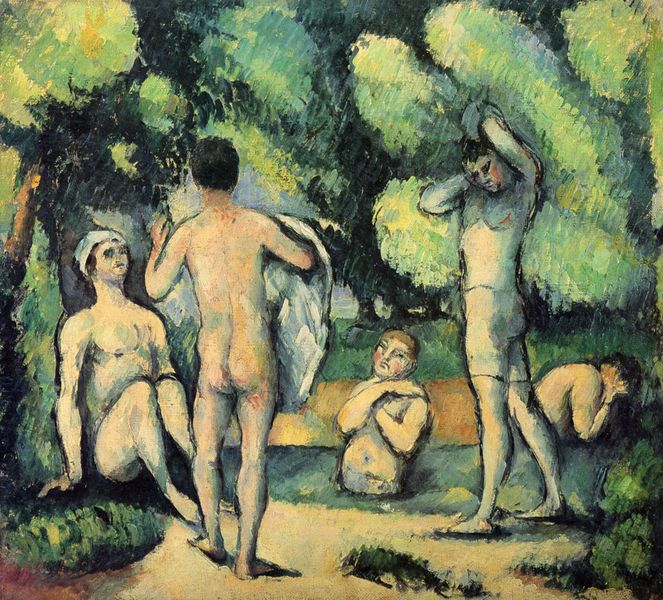
Titel: Badende
Künstler: Paul Cézanne
Standort: Detroit
Institution: The Detroit Institute of Arts
Schlagwörter: akt, baum, blau, blätter, gemälde, haut, himmel, kopf, körper, laub, mann, nackt, schatten, wasser, weiß, akte, baden, badende, bäume, cezanne, fluss, frauen, gelb, grün, impressionismus, menschen, ocker, sand, see, sitzen, teich, ufer, braun, brust, bunt, damen, femmes, frau, impressionisme, kreide, licht, männer, reden, rücken, schwarz, dame, gras, park, parkanlage, rot, tuch, weg, wiese, gespräch, haube, malerei, meschen, hemd, kappe, mütze, arme, gesicht, inkarnat, mensch, fünf, hände, bach, nass, natur, stamm, strauch, brücke, busch, büsche, gewässer, pastos, sträucher, gold, haare, sitzend, stehend, wald, kinder, müller, weiher, garten, beine, farbig, hintern, strand, ruhe, pointilismus, backen, flächen, dunkelgrün, hellgrün, picknick, impressionistisch, face, homme, jaune, vert, handtuch, bauch, nackte, knie, bad, waschen, corps, paradies, abtrocknen, lichtung, reinigen, arsch, rückenfigur, torso, chapeau, pinsel, badetuch, verdecken, lac, badehose, paul, unterhose, dos, assis, pinselstriche, schämen, femme, arbre, bois, foret, nature, paysage, bain, peinture, toilette, fleuve, ingres, eau, fliss, bleu, riviere, anziehen, pastel, profil, arbres, mneschen, putzen, couleurs, seurrat, impressionnisme, bras, hommes, cubisme, baignade, nus, bas, debout, weoß, fesses, cinq, baigneurs, baigneuses, peur, kiof, aktdarstellung, expressionismus, expressionist, expressionisten, frei, konturen, rückenansicht, trocknen, baigneuse, sich waschen, po, nu, nacjkt, nudismus, baineuses, baineuse, serviette, nettoyer, laver, essuyer, sécher, propre, lave, corp, linges, baigner